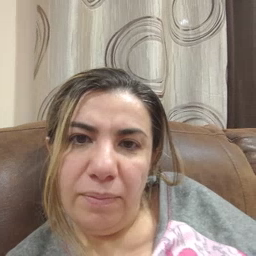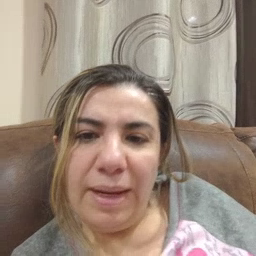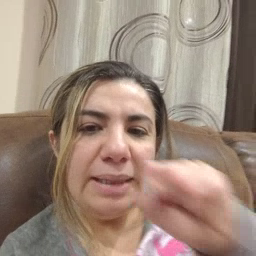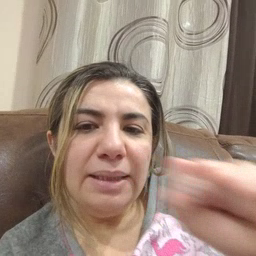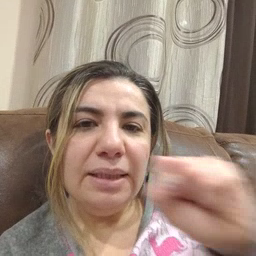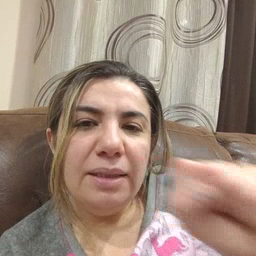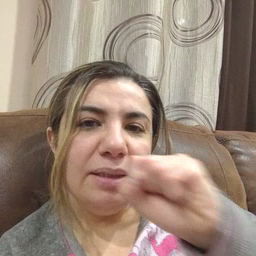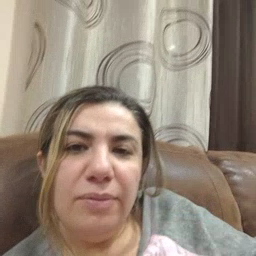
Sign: carrot